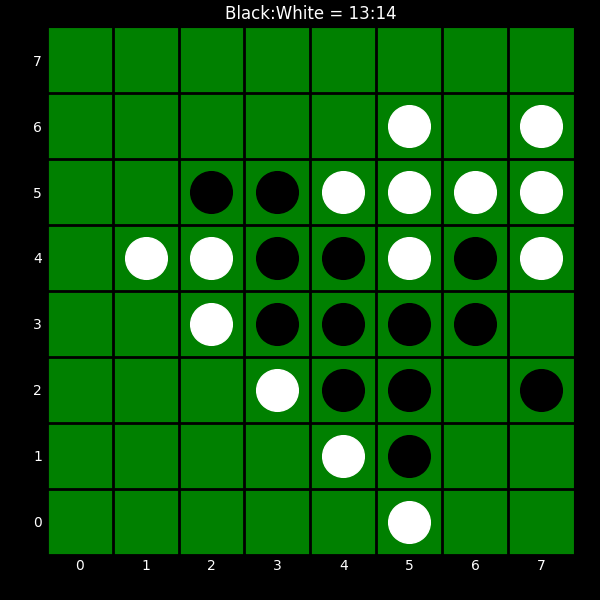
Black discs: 13
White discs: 14